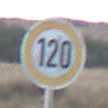
Verkehrszeichen: Geschwindigkeit120
Umgebung: Outdoor, Nature
Tageszeit: SunriseSunset
Wetter: Clear
Licht: Natural
Jahreszeit: Winter
Kontrast: LowContrast